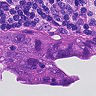
Metastatic tissue present: yes